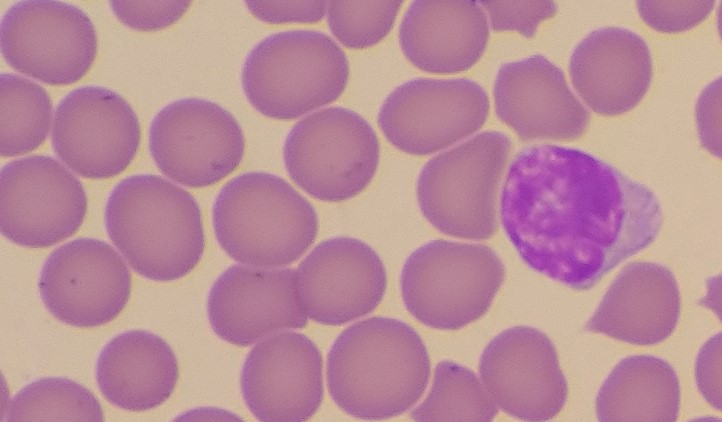
White blood cell type: Lymphocyte